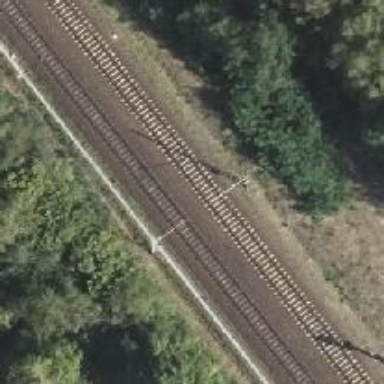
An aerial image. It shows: Milestone along the railway track with catenary mast.